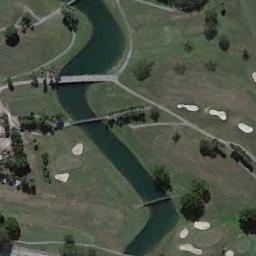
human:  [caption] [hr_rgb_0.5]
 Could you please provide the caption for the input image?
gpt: There are a few bunkers and a small river and a few paths and many trees on a large green lawn on the golf course .

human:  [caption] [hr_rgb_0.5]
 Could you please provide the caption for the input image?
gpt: The golf course has some fairways, Roads, Barrier trees and sandpits and a river goes through the golf course .

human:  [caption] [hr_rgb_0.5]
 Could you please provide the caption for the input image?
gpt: There are three large bunkers and two paths .

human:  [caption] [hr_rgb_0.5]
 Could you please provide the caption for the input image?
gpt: Many trees are near the golf course .

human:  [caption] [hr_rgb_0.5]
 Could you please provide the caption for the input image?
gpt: There are some bunkers and a river on the golf course .